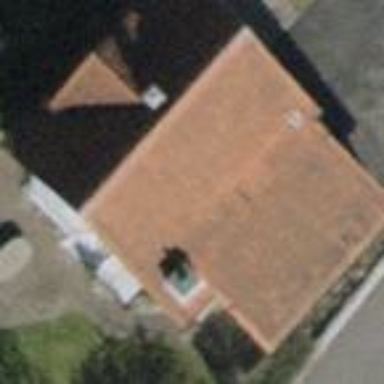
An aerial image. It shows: Detached building with gabled roof.